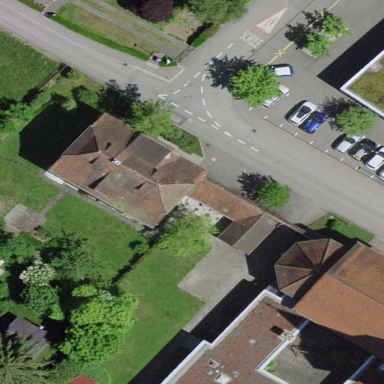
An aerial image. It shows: Building with half-hipped roof tiles.